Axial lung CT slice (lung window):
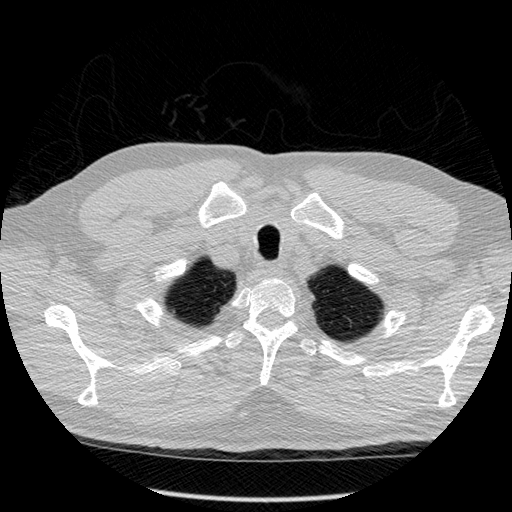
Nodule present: no